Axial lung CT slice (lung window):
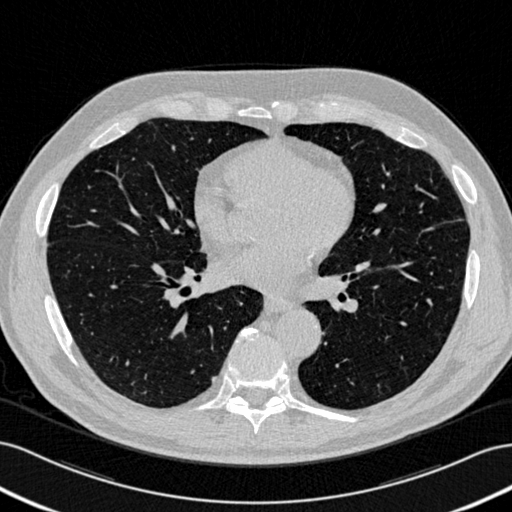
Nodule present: no